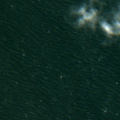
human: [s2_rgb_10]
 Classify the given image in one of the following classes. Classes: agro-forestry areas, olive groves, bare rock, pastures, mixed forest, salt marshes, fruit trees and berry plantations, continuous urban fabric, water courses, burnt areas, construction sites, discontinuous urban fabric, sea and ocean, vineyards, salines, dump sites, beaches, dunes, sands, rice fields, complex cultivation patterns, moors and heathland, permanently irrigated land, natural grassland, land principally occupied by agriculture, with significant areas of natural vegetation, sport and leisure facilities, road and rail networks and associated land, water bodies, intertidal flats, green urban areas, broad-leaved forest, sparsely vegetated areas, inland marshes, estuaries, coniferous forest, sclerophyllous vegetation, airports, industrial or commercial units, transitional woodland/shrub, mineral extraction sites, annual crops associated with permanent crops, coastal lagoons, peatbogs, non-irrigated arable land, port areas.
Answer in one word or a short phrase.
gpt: sea and ocean